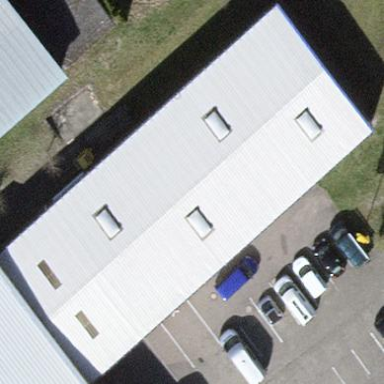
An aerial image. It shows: Industrial building.